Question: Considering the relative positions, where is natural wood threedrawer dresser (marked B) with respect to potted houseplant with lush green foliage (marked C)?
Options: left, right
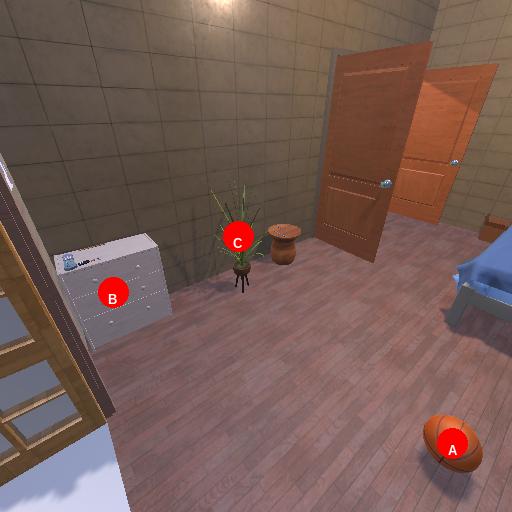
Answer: left